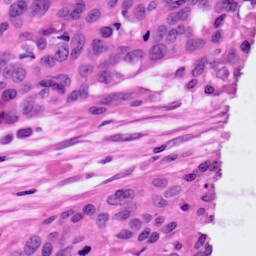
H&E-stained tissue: Ovarian